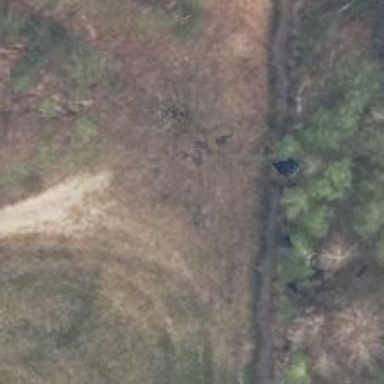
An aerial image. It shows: Hunting stand.